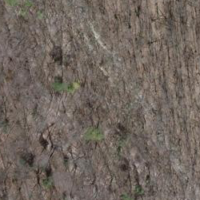
EUNIS habitat code: 41
Species observed at this site:
Cephalanthera rubra